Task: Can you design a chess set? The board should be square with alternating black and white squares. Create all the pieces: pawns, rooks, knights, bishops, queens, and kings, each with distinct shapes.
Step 3460:
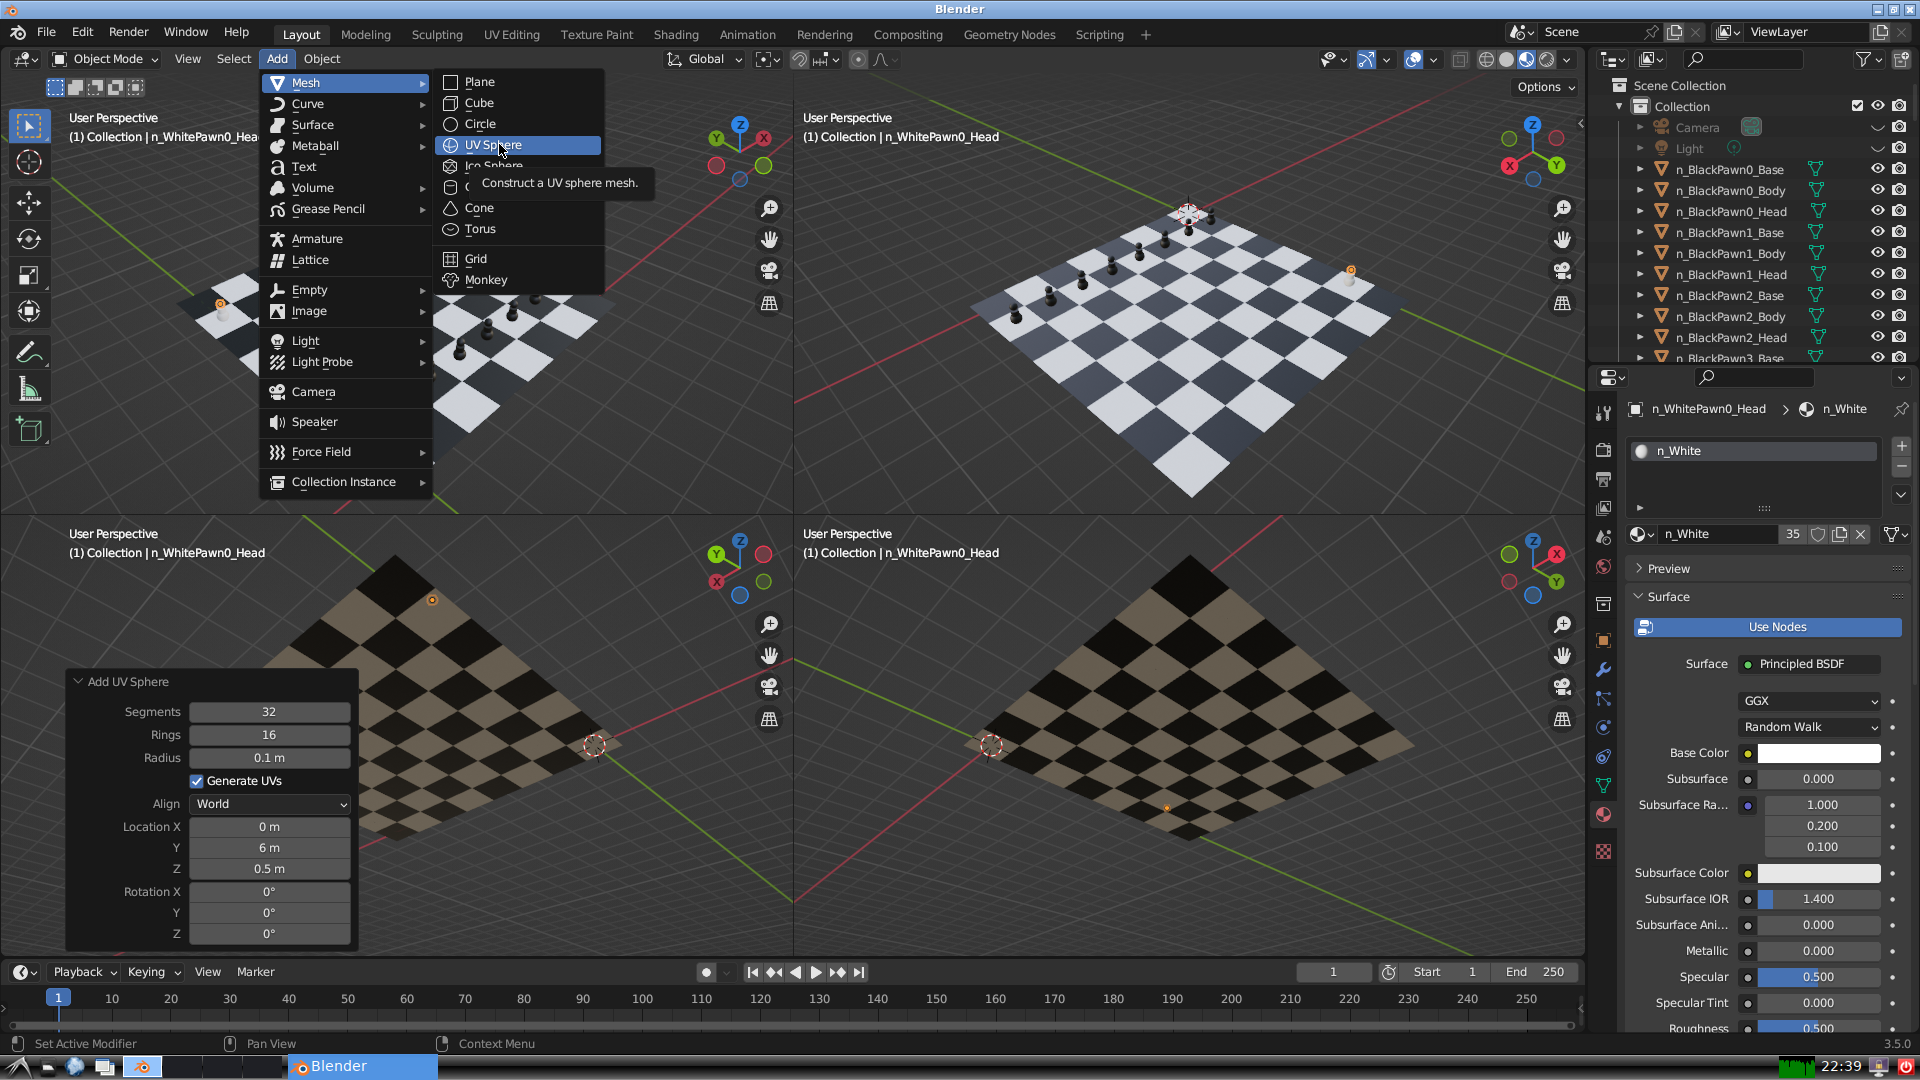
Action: click: no